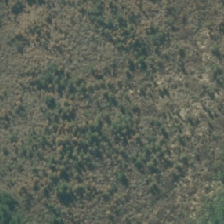
Land cover: harvested_forest